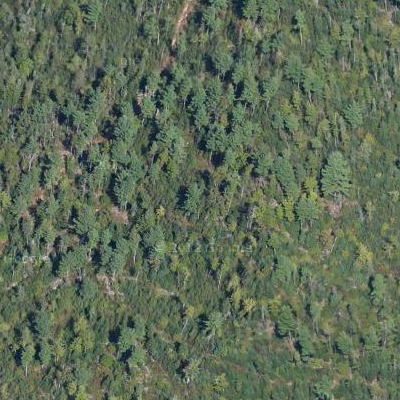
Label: eForest